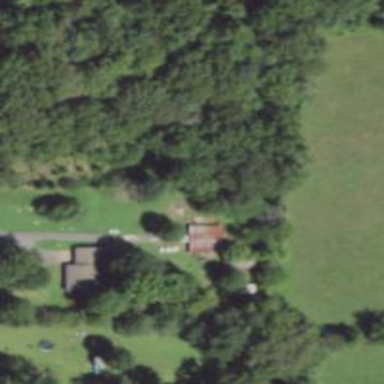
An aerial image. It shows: Driveway.